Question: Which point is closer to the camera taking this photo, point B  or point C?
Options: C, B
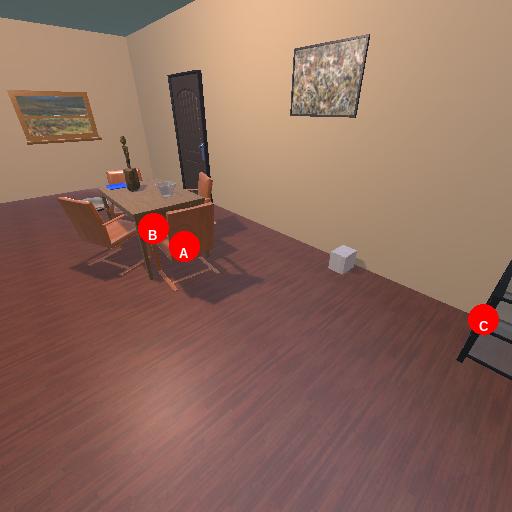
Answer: C